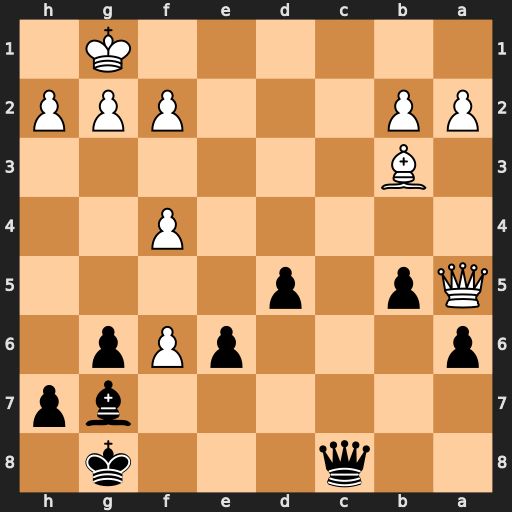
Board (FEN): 2q3k1/6bp/p3pPp1/Qp1p4/5P2/1B6/PP3PPP/6K1
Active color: b
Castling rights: -
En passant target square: -
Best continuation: Qc1+ Bd1 Qxd1+ Qe1 Qxe1#